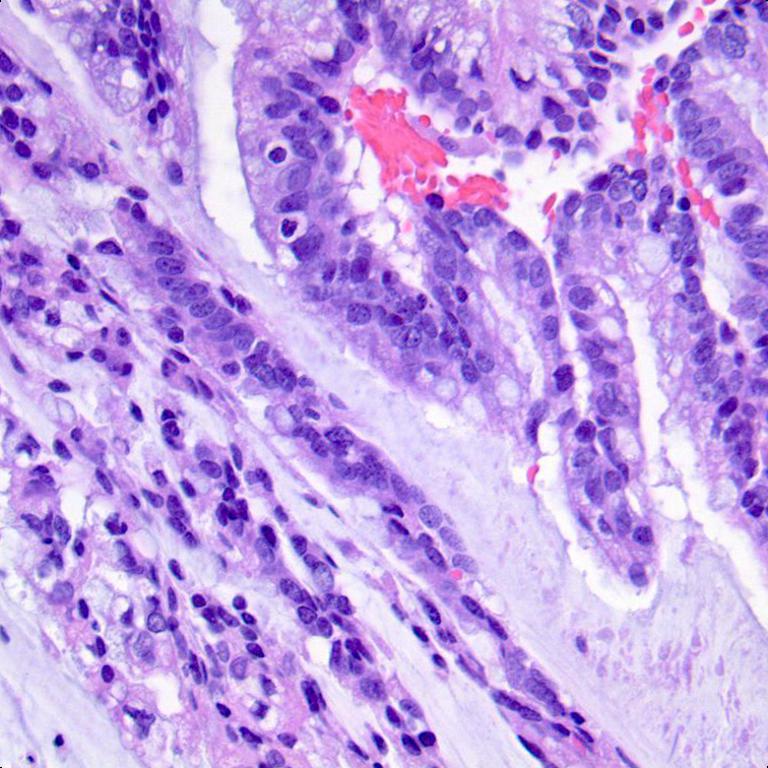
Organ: colon
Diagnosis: adenocarcinomas